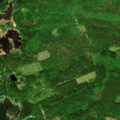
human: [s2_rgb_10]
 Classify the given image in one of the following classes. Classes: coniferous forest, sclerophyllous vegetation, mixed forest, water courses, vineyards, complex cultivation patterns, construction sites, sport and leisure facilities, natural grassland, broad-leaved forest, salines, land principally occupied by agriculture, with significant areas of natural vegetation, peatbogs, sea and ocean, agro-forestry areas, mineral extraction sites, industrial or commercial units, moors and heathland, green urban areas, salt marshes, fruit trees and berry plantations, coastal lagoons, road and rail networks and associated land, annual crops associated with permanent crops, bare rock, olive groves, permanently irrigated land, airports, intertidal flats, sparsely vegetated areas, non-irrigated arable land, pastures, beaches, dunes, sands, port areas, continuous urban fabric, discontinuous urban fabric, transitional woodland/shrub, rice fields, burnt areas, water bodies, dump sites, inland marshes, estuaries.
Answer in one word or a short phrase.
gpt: coniferous forest, mixed forest, sea and ocean